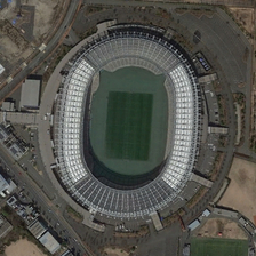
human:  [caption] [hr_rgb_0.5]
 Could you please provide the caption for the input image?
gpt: Oval Green stadium is surrounded by white and Gree

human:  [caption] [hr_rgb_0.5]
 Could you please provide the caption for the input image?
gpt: An oval green stadium with white and gray sides

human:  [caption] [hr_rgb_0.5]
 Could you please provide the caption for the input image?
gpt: An oval green stadium is flanked by white and grey

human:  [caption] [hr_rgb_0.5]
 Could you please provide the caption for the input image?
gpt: Oval Green stadium is surrounded by a curved road

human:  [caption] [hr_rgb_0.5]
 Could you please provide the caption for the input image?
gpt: An oval green stadium is surrounded by curved roads